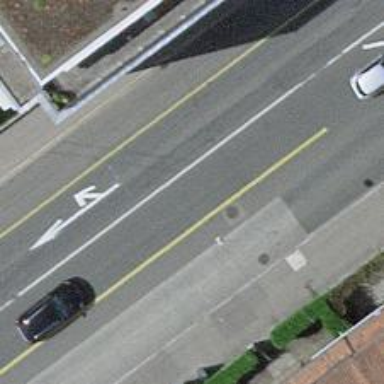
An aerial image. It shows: Secondary road with asphalt surface. It has sidewalks on both sides and advisory cycle lane with trolley wires.